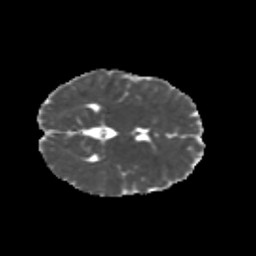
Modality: MD
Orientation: axial
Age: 11
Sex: male
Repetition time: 9.4 s
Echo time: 0.089 s